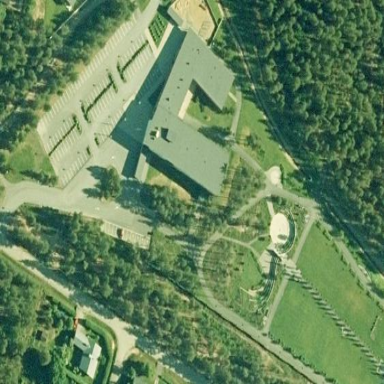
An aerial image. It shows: Public building.